【题型】填空题　【知识点】解析几何　【难度】medium
(2024·上海徐汇·一模) 已知椭圆 $\frac{x^2}{a^2} + \frac{y^2}{b^2} = 1 (a > b > 0)$ 的左、右焦点分别为 $F_1$、$F_2$，$P$ 为椭圆上一点，且 $\angle PF_2F_1 = \frac{\pi}{3}$，若此椭圆的离心率为 $\sqrt{3} - 1$，则 $\angle PF_1F_2$ 的大小为 \underline{\hspace{3cm}}.
【解答】
\noindent 【答案】$\frac{\pi}{6}$

\vspace{\baselineskip}

\noindent 【解析】如图，设 $|PF_2| = x$，则 $|PF_1| = 2a - x$，因 $e = \frac{c}{a} = \sqrt{3} - 1$，故 $c = (\sqrt{3} - 1)a$，

\noindent 由余弦定理，$|PF_1|^2 = |PF_2|^2 + |F_1F_2|^2 - 2|PF_2| \cdot |F_1F_2|\cos\frac{\pi}{3}$,

\noindent 即 $(2a - x)^2 = 4c^2 + x^2 - 2cx$,

\noindent 将 $c = (\sqrt{3} - 1)a$ 代入，整理得：$4a^2 - 4ax + x^2 = 4(4 - 2\sqrt{3})a^2 + x^2 - 2(\sqrt{3} - 1)ax$,

\noindent 解得 $x = \frac{4\sqrt{3}-6}{3-\sqrt{3}}a = (\sqrt{3} - 1)a$，则有 $|PF_2| = (\sqrt{3} - 1)a$，$|PF_1| = (3 - \sqrt{3})a$，

\noindent 由正弦定理：$\frac{|PF_2|}{\sin\angle PF_1F_2} = \frac{|PF_1|}{\sin\frac{\pi}{3}}$，即 $\frac{(\sqrt{3}-1)a}{\sin\angle PF_1F_2} = \frac{(3-\sqrt{3})a}{\frac{\sqrt{3}}{2}}$,

\noindent 解得 $\sin\angle PF_1F_2 = \frac{1}{2}$,

\noindent 因 $0 < \angle PF_1F_2 < \frac{2\pi}{3}$，故 $\angle PF_1F_2 = \frac{\pi}{6}$.

\vspace{\baselineskip}

\noindent 故答案为：$\frac{\pi}{6}$.
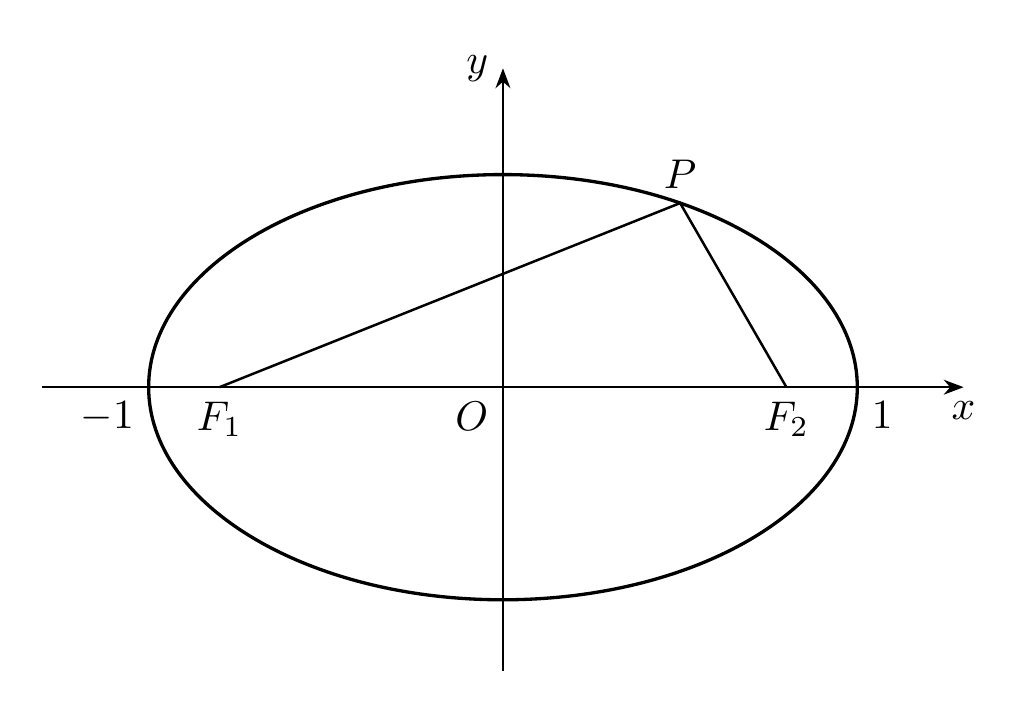